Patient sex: M
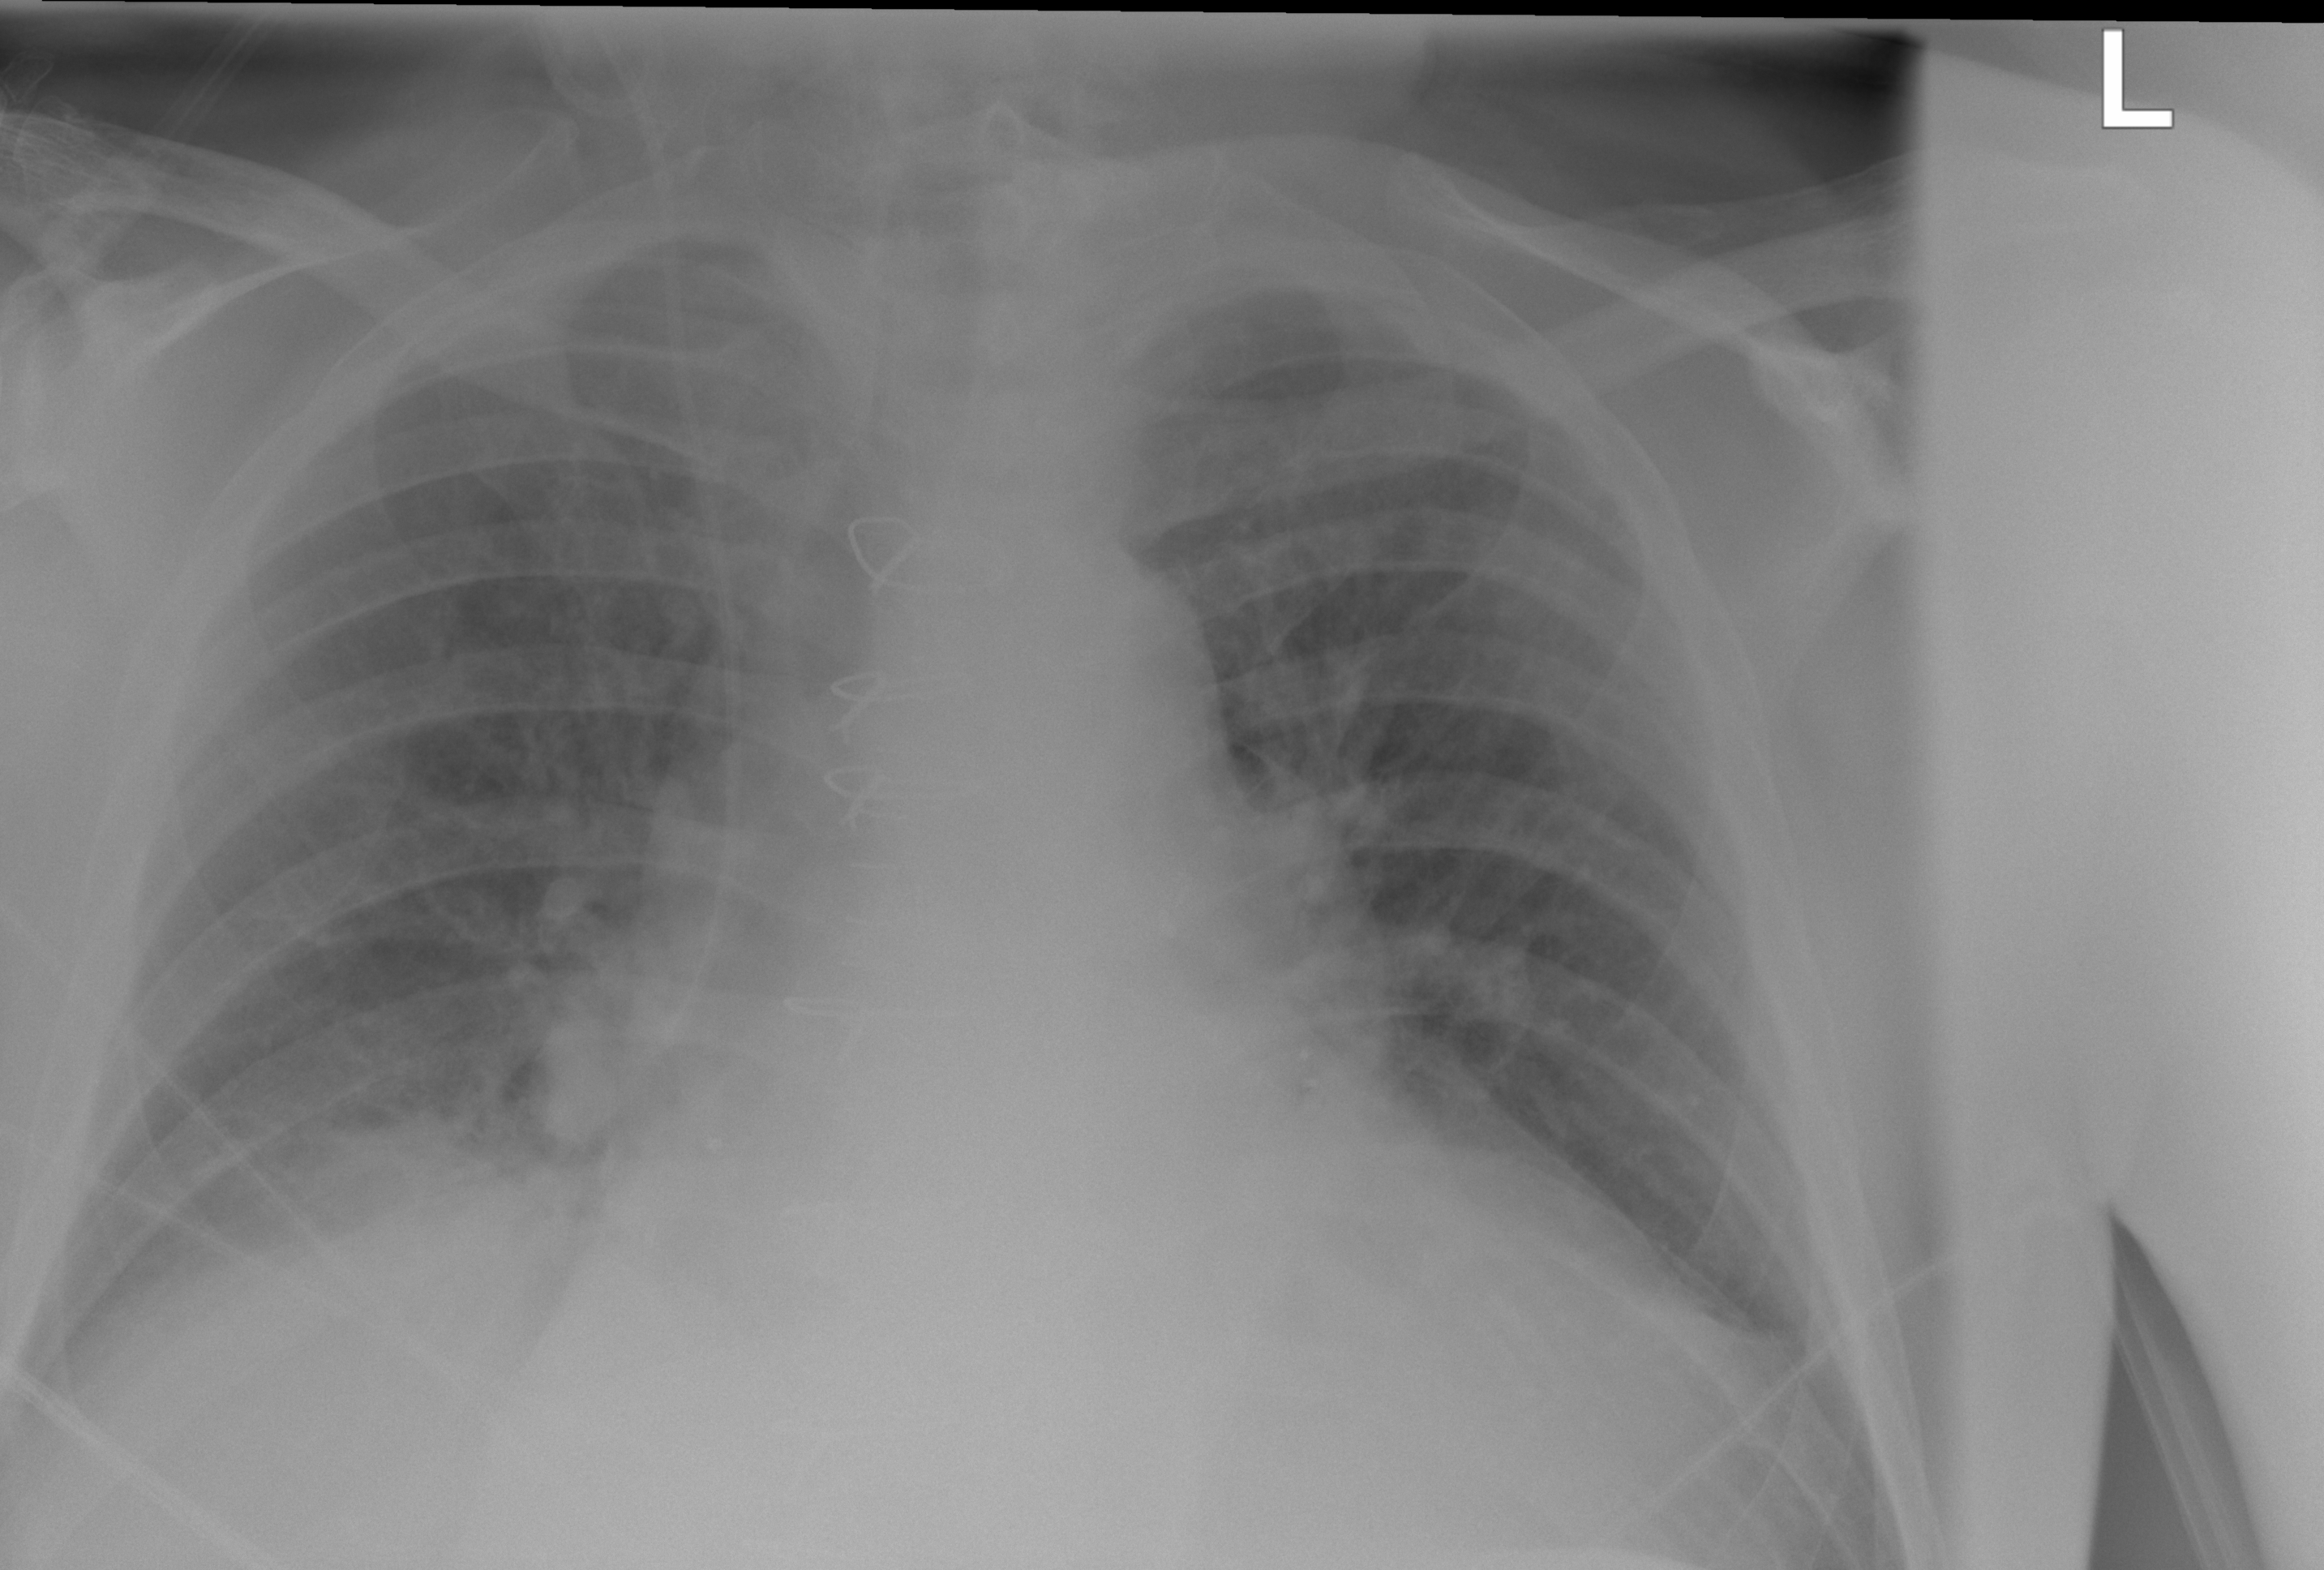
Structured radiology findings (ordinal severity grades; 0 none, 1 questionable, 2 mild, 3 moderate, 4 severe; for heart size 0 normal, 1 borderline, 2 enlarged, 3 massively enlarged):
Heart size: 2
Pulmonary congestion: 0
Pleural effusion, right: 2
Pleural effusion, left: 0
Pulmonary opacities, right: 1
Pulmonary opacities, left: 0
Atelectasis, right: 2
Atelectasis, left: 2